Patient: sex M, age 34
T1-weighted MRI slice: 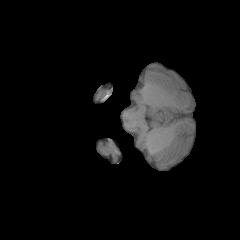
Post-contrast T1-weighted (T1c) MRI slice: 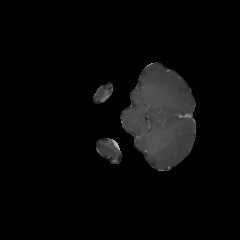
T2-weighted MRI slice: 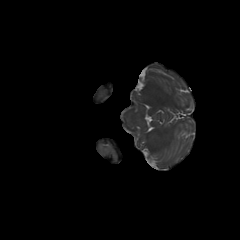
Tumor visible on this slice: no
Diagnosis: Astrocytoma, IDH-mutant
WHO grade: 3